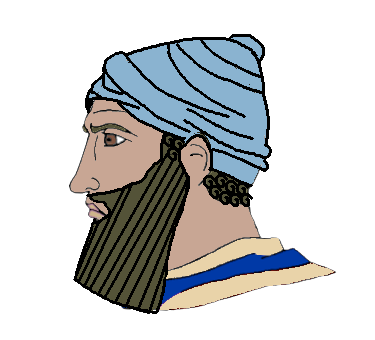
Label: 4_Yes_Chad